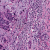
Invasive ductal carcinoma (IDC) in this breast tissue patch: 0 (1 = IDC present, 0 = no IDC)